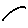
Label: moon